Question: My vi / vim syntax-highlighting doesn't recognise the comment after the line "set -e". If the comment contains an unpaired apostrophe this messes up the rest of the file's highlighting.

What can I do to fix this? As shown having the comment in a new line avoids the issue, but I'd like a real fix. I'm new to vim, but eager to learn. Should it be reported somewhere as a bug?
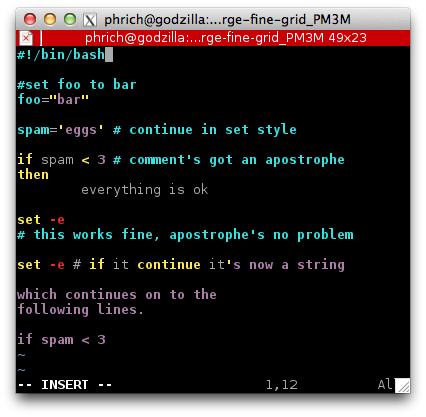
Answer: This is a bug in your 7.2 version of the 'syntax/sh.vim' script. You can download the latest version from the maintainer's web site at <URL>
When you cannot modify the original Vim installation, place the file in '~/.vim/syntax/sh.vim' (which is '...imfiles\syntax\sh.vim' on Windows). The user configuration overrides the system files. See ':help 'runtimepath'' for more details.
Now you're responsible for updating this file. So when the system upgrades to Vim 7.3 or later, don't forget to remove your user-copy to get the latest features!